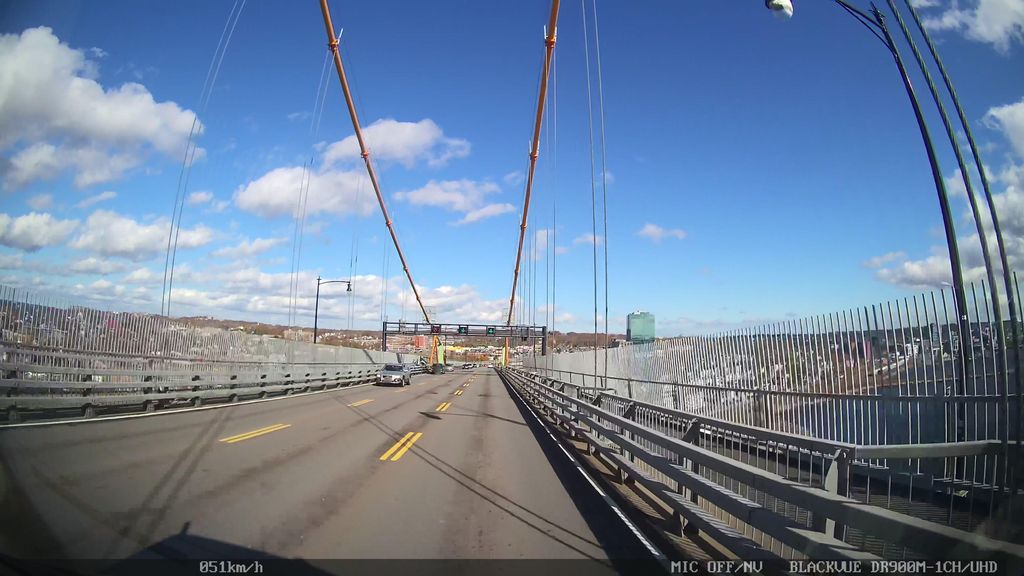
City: halifax